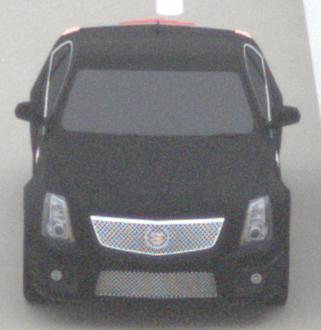
Make: Cadillac
Model: CTS-V
Detailed model: CTS-V (II) Limousine
Model produced from: 2008/11
Model produced until: 2010/12
Doors: 4
Color: black
Road condition: dry road
Daytime: midday
Contrast: low contrast